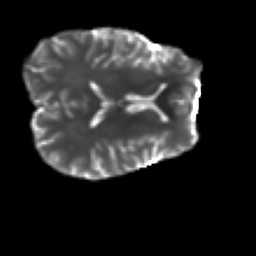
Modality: T2w
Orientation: axial
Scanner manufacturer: ge
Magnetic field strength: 3 T
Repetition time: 7.98 s
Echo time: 0.0701 s